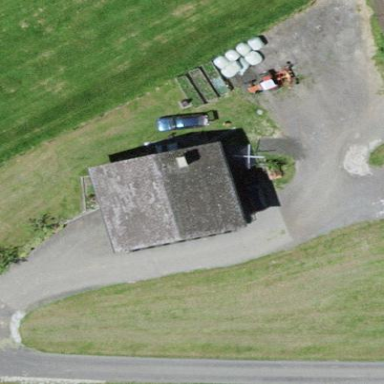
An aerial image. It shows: Detached building.